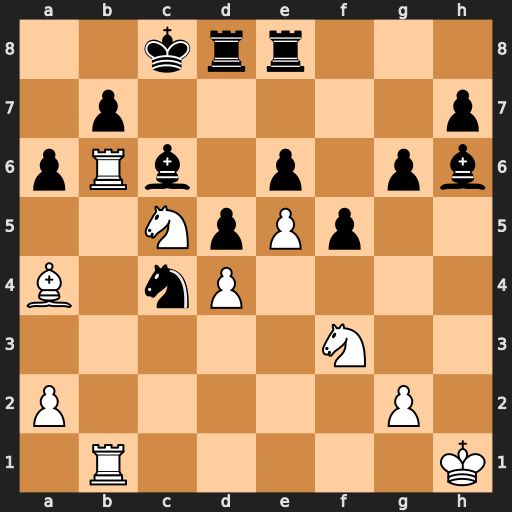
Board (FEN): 2krr3/1p5p/pRb1p1pb/2NpPp2/B1nP4/5N2/P5P1/1R5K
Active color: w
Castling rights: -
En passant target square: -
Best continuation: Bxc6 Nxb6 Bxe8 Rxe8 Rxb6